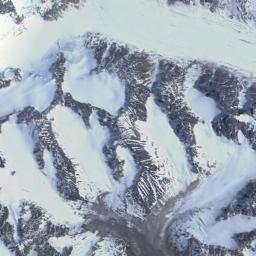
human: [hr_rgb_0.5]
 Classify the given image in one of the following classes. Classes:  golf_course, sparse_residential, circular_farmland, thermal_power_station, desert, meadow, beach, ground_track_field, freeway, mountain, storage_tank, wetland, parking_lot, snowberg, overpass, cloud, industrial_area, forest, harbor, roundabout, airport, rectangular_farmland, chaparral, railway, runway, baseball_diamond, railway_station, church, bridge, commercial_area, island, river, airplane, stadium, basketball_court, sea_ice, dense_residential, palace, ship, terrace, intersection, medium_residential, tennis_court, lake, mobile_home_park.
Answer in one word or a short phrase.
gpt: snowberg